Question: I try to apply the following G sheet 'conditional format rule' to several columns without the need to create such conditions manually. Here is the 'custom formula: =REGEXMATCH(LOWER($C:$C), "release|prod")' which has been applied to the range 'C1:C990' as you can see within the picture

How caw we apply the same 'conditional format rule' to columns 'D,E,F,G,...O'
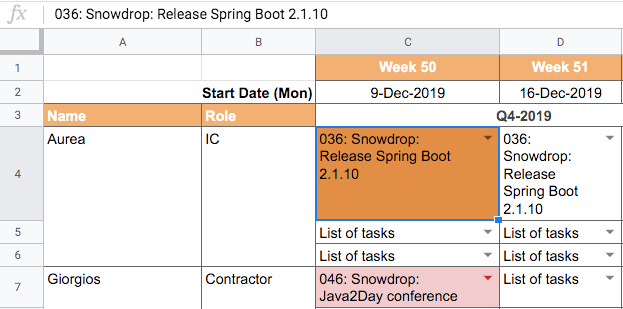
Answer: rewrite your custom formula to:
'''
=REGEXMATCH(LOWER(C3), "release|prod")
'''
and apply it to range